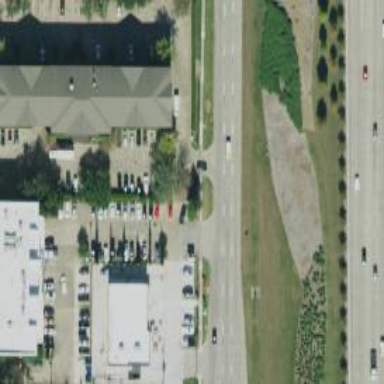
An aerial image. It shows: Secondary road with frontage road.